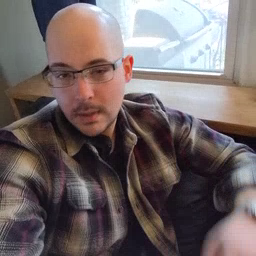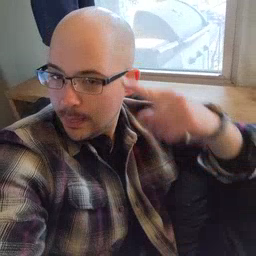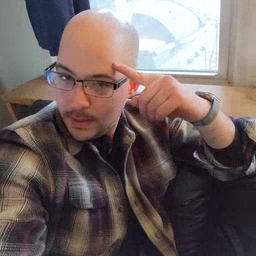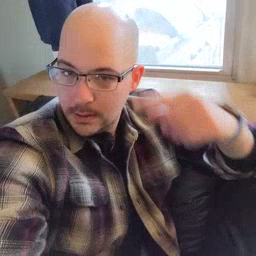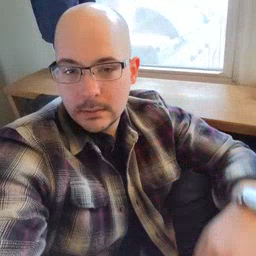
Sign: think